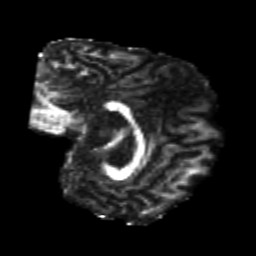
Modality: FA
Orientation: sagittal
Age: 22
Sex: male
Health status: healthy
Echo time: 0.074 s